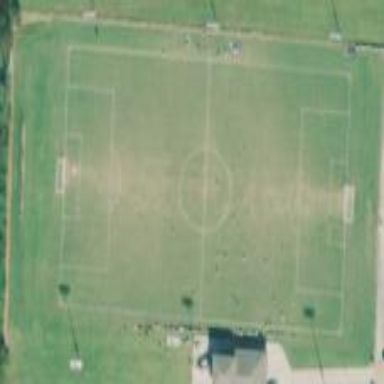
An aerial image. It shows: Soccer pitch for leisureland activities.